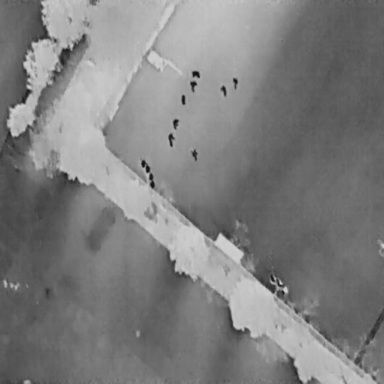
There are eight People in the infrared image.